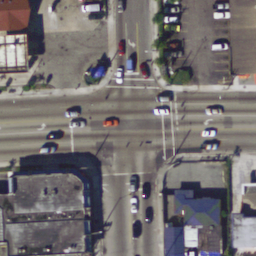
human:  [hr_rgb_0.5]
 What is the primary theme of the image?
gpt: intersection